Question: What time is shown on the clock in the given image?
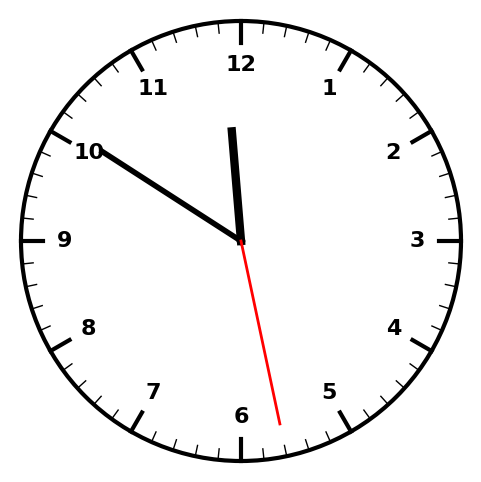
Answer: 11:50:28